Field crop: maize
Growth stage: 2
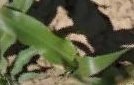
Species: maize